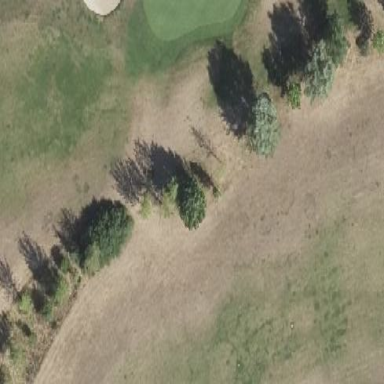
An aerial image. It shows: Golf rough area.